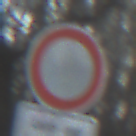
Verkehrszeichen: VerbotFahrzeugeAllerArt
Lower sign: BesondereFahrzeugeUndTransportgueter8
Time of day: SunriseSunset
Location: Outdoor (Nature)
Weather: Clear
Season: Winter
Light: Natural